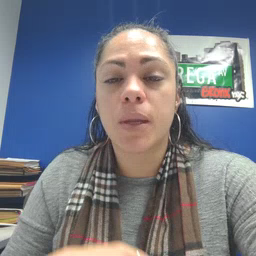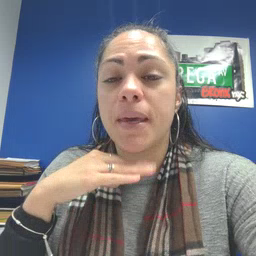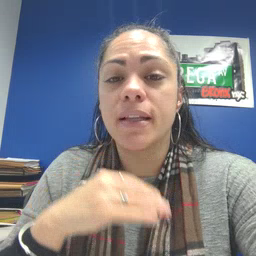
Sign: pig